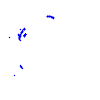
Particle: proton